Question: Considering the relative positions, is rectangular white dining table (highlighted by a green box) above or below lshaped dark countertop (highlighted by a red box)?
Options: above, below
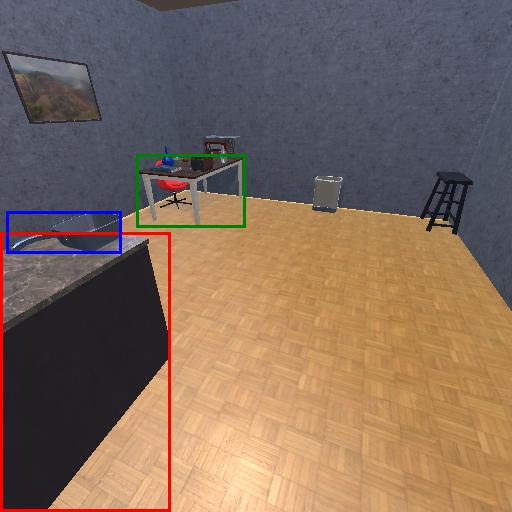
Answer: above